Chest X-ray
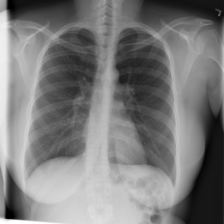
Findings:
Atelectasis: negative
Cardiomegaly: negative
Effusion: negative
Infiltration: negative
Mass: negative
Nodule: negative
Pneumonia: negative
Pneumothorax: negative
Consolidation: negative
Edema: negative
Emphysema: negative
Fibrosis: negative
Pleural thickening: negative
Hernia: negative